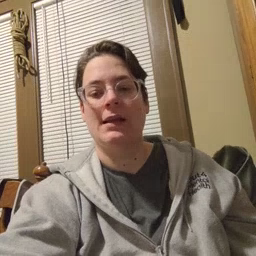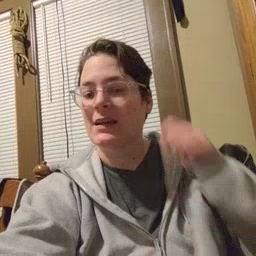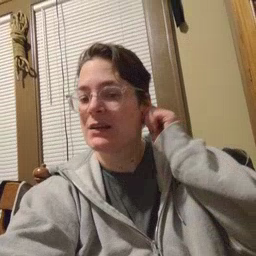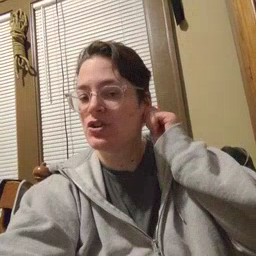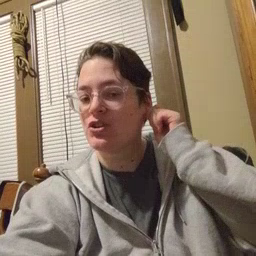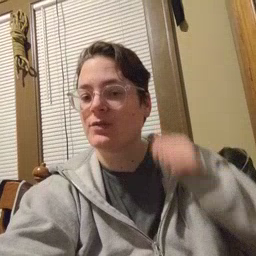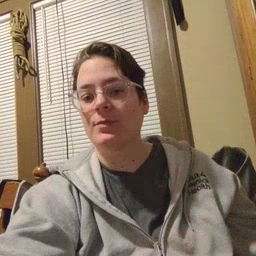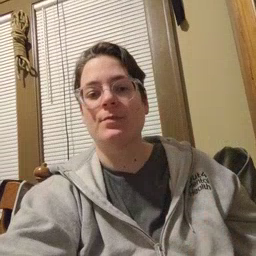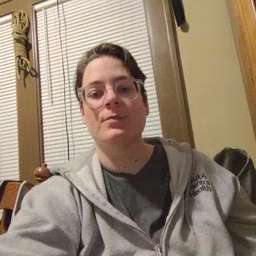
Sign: ear